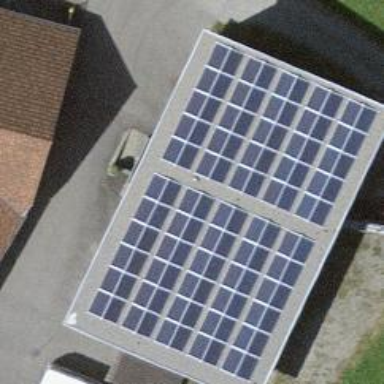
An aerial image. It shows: Solar power generator with photovoltaic panels.